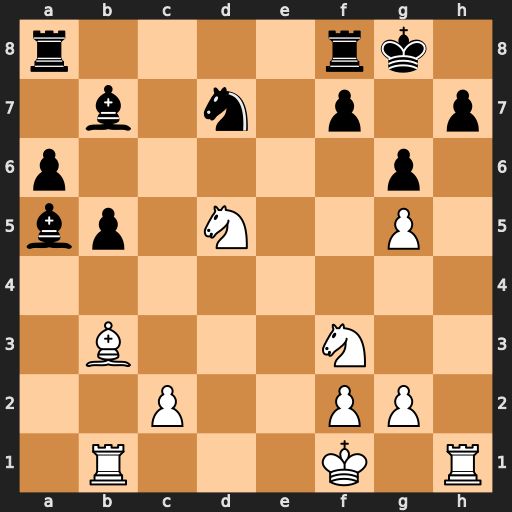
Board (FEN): r4rk1/1b1n1p1p/p5p1/bp1N2P1/8/1B3N2/2P2PP1/1R3K1R
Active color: w
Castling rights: -
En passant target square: -
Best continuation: Ne5 Kg7 Nxd7